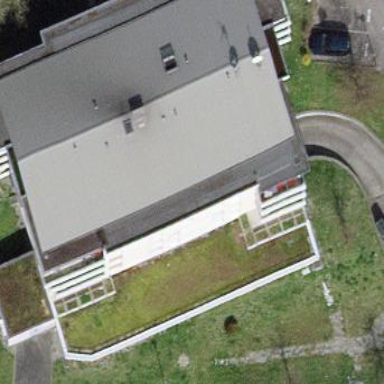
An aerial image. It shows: Part of building.